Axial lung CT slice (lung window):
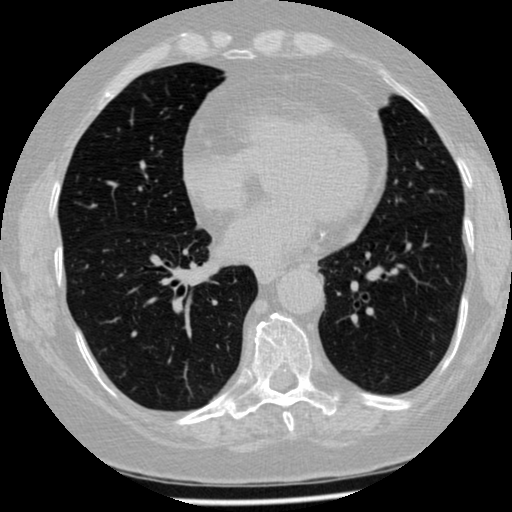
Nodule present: no